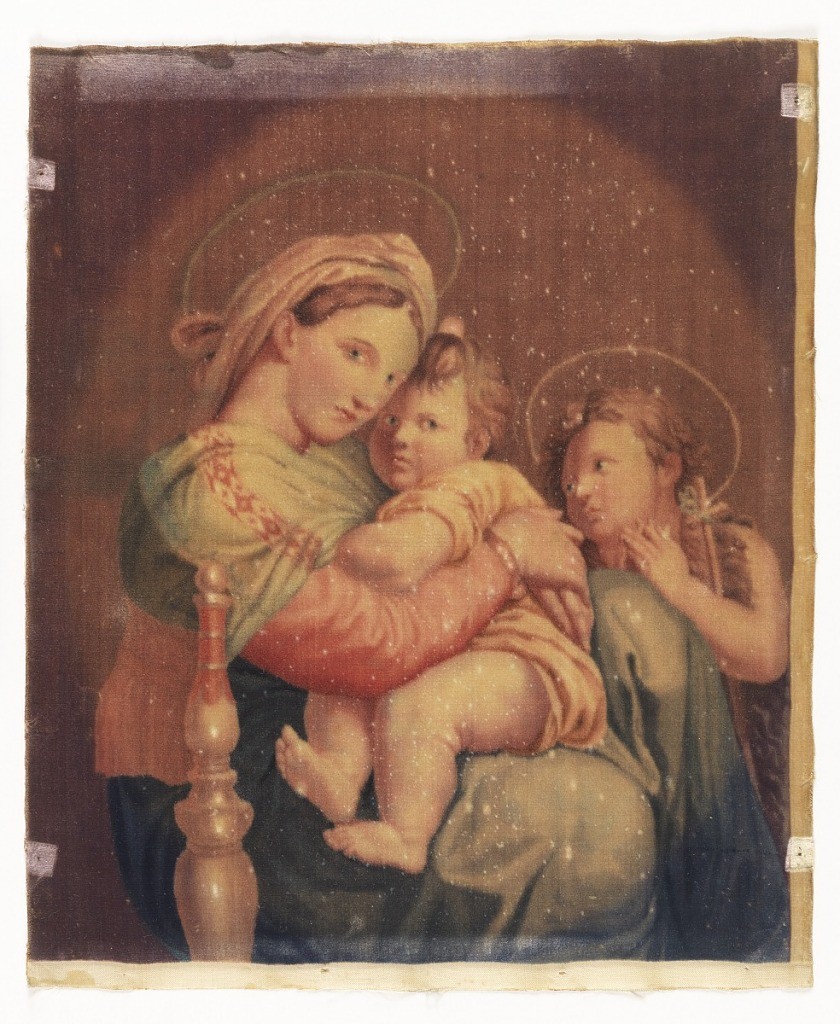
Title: Picture
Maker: Gaspard Grégoire, French, 1751–1846
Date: ca. 1800
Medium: silk Technique: warp-dyed velvet
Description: Picture in velvet of "The Madonna of the Chair" after the painting by Raphael.